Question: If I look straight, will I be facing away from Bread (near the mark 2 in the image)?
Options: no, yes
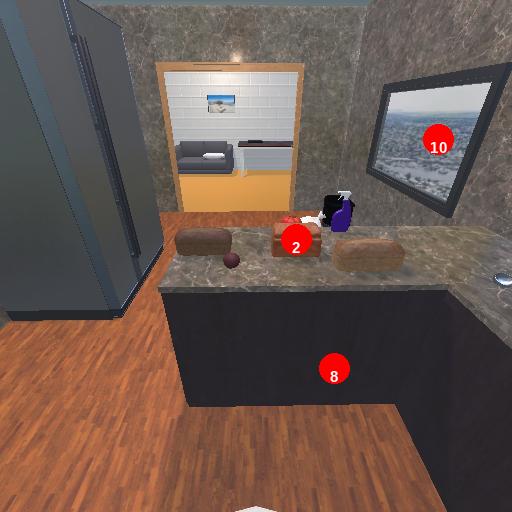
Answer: no